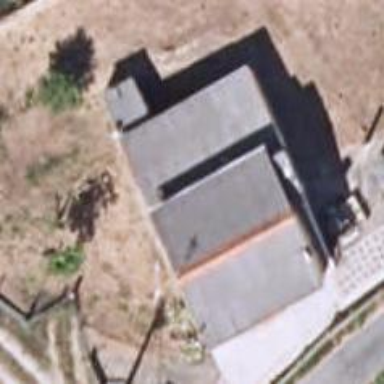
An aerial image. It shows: Simple and straightforward house.